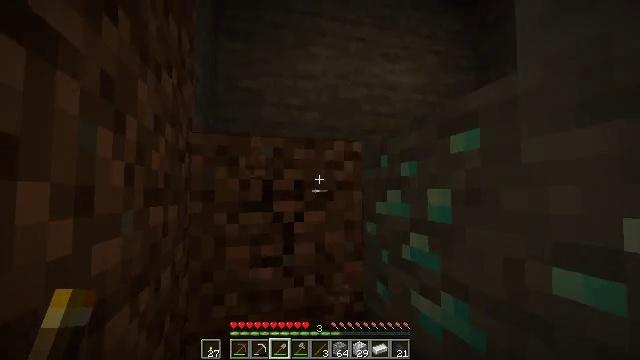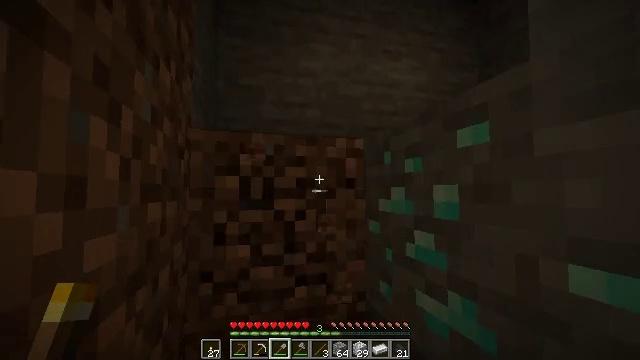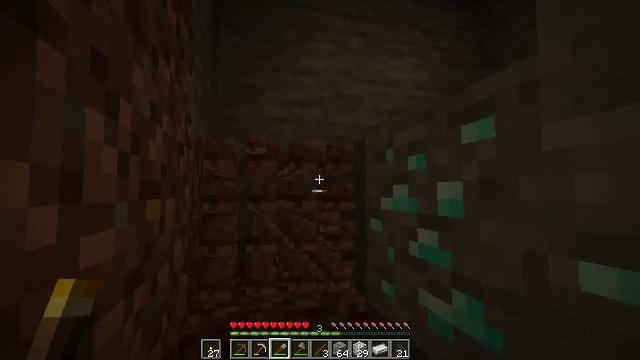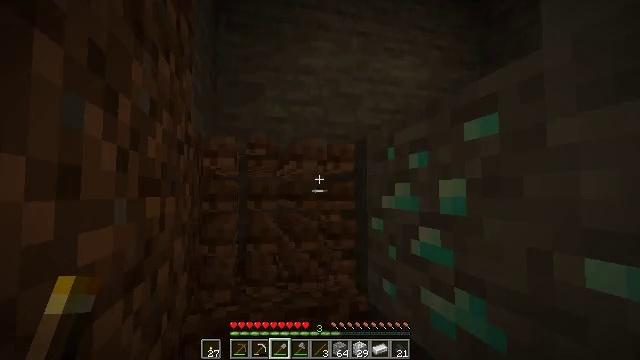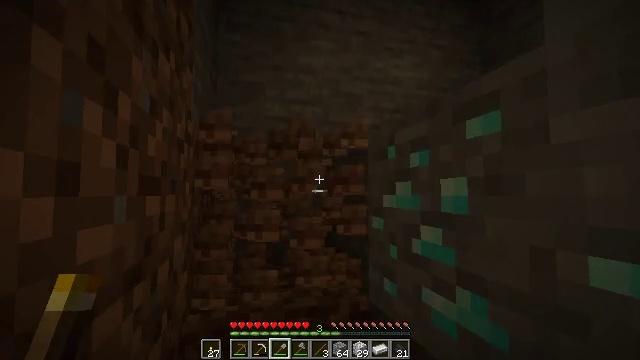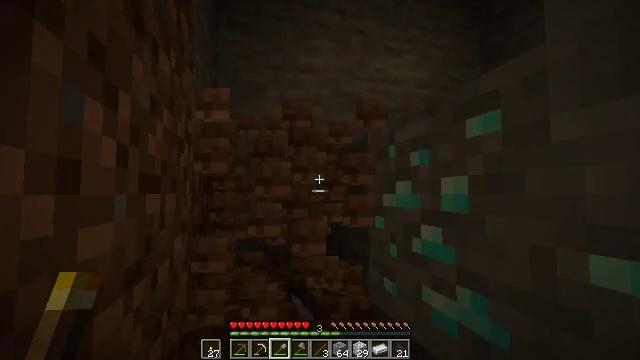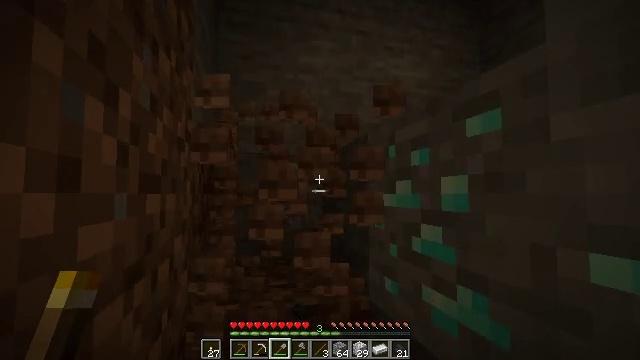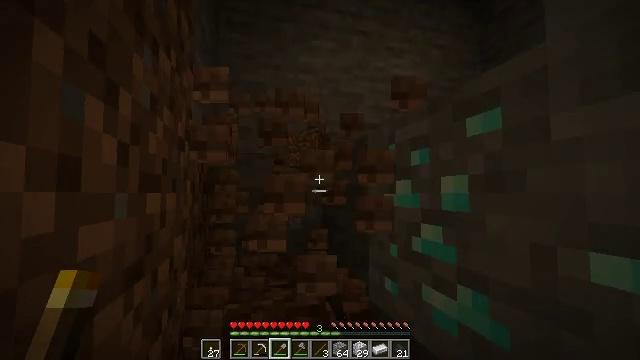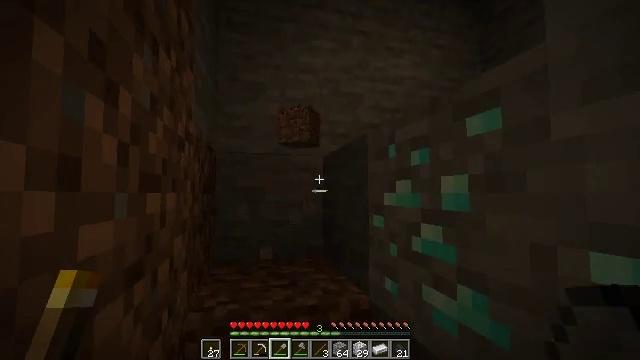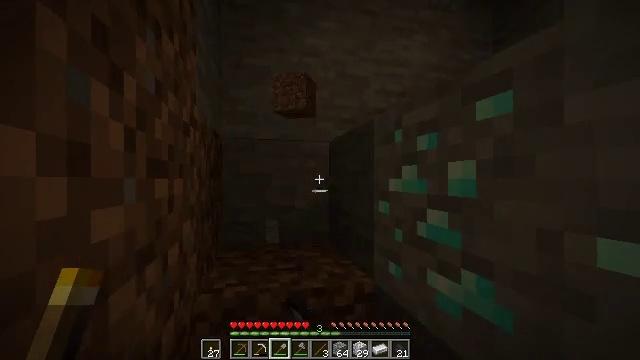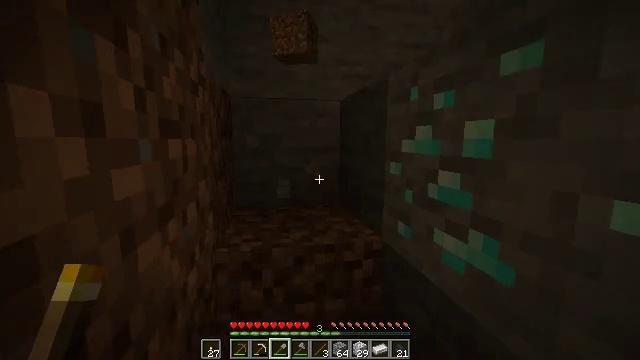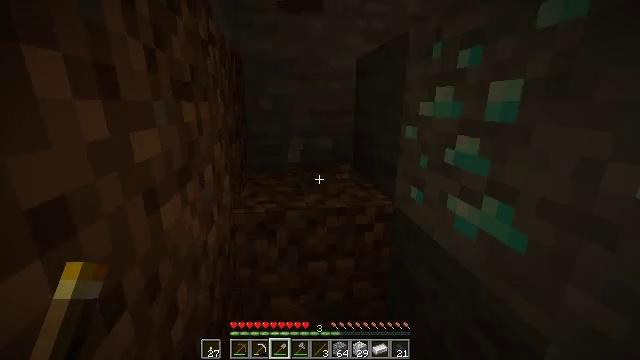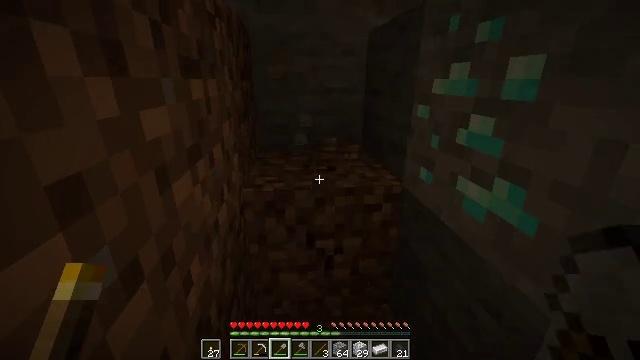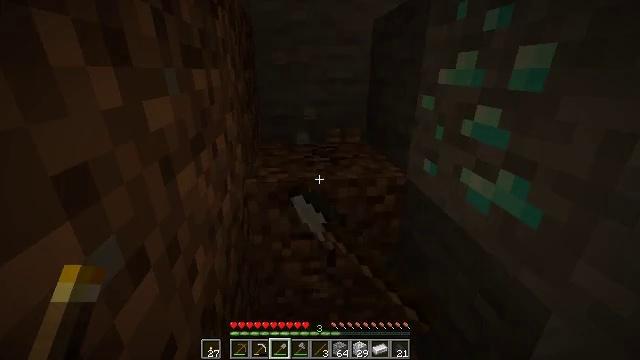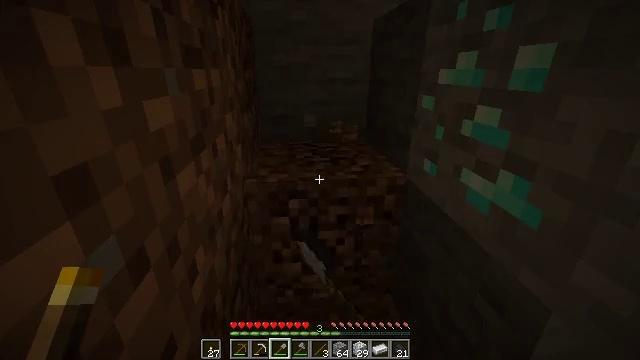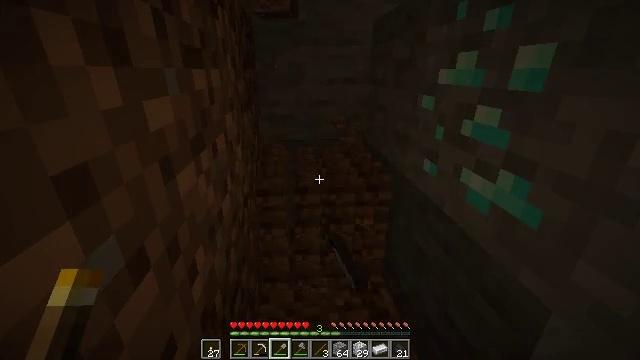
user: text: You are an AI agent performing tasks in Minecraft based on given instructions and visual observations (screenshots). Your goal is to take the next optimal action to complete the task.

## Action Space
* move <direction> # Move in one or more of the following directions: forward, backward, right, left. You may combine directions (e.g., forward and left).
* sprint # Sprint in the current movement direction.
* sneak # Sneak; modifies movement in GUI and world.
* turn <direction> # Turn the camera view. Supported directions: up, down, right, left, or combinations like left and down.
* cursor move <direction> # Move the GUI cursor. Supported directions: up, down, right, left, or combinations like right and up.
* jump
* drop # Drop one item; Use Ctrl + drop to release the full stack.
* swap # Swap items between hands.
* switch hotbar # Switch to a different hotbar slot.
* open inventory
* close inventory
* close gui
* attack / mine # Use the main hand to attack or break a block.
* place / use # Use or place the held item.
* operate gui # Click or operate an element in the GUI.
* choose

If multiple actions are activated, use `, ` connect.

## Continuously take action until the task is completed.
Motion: motion action
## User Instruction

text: Gather dirt.
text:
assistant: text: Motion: attack / mine
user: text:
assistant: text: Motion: attack / mine
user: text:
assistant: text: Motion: attack / mine
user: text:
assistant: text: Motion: attack / mine
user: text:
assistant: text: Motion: attack / mine
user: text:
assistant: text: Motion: attack / mine
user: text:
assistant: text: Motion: attack / mine
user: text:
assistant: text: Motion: attack / mine
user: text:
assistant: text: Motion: turn left and down, attack / mine
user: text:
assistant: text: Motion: turn left and down, attack / mine
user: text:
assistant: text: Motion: turn left and down, attack / mine
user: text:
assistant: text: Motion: turn left and down, attack / mine
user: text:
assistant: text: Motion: turn down, attack / mine
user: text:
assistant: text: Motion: attack / mine
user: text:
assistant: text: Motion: attack / mine
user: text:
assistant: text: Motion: attack / mine
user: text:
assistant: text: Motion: attack / mine
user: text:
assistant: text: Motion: attack / mine
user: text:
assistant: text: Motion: attack / mine
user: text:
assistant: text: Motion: attack / mine
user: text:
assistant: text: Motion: attack / mine
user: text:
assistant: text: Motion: attack / mine
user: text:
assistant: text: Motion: no_op
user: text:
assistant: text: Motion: move left, turn right
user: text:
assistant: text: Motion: move forward and move left, turn right
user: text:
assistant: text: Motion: move forward and move left, turn right
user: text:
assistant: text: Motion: move forward and move left, turn right
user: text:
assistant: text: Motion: move forward and move left, turn right and up
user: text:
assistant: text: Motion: move forward and move left, turn right and up
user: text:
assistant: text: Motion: move forward and move left, turn right and up